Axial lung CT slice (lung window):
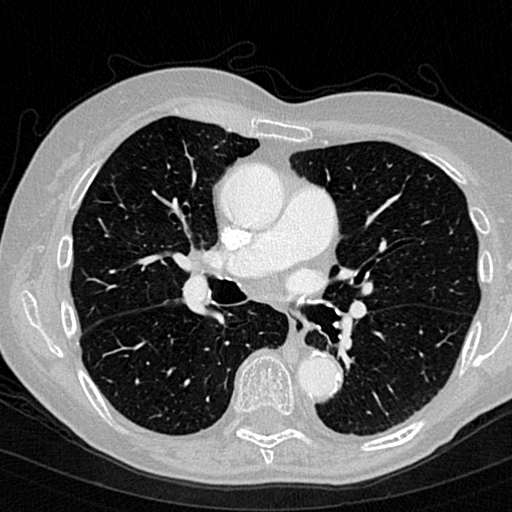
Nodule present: no